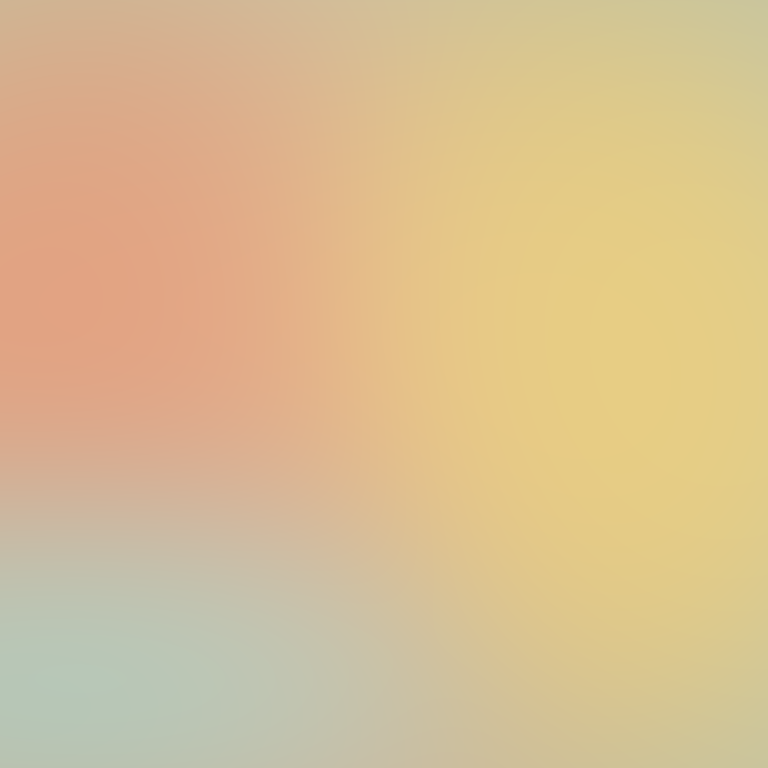
Abstract light effect, smooth gradient from soft peach to warm yellow, serene atmosphere, diffuse light, no room, no furniture, no objects.